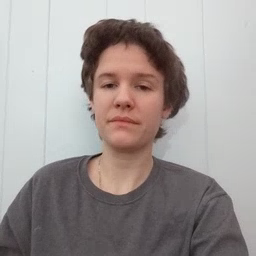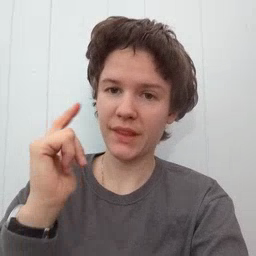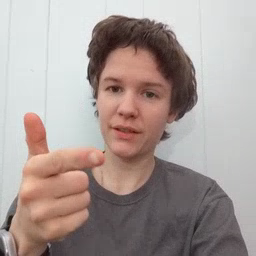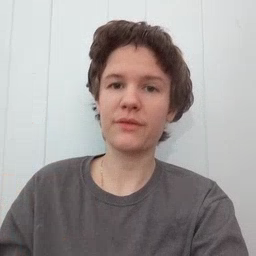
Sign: later